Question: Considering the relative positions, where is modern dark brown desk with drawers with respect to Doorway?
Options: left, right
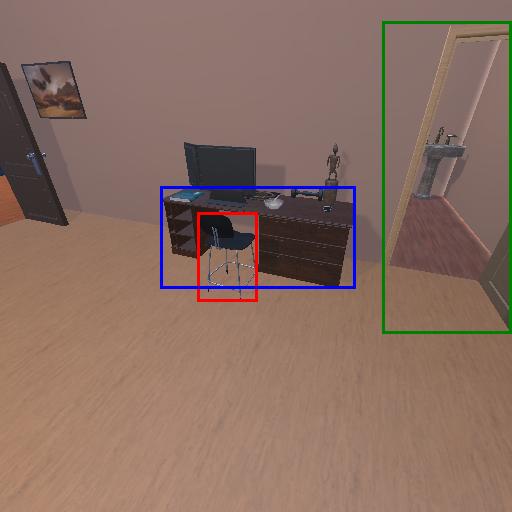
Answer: left